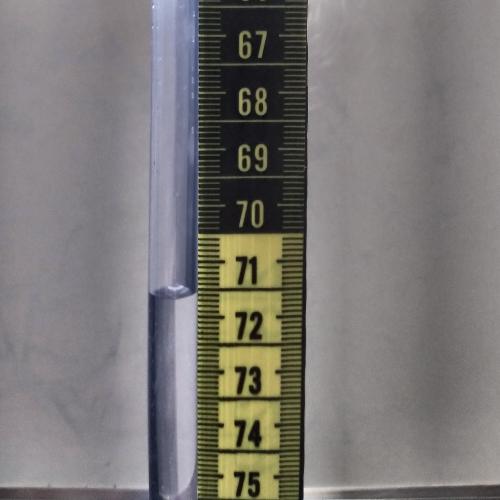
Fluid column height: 71.6 cm